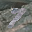
Label: 7